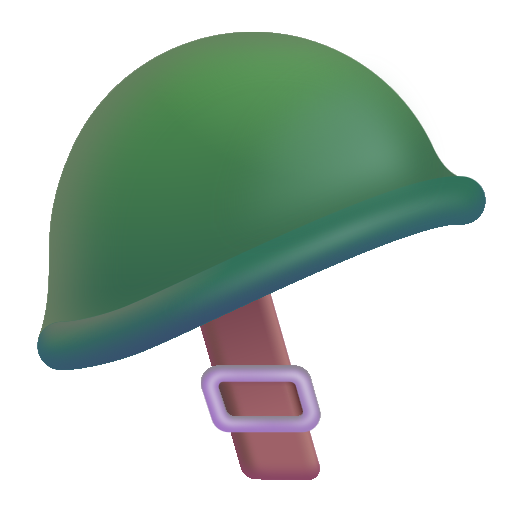
military helmet color